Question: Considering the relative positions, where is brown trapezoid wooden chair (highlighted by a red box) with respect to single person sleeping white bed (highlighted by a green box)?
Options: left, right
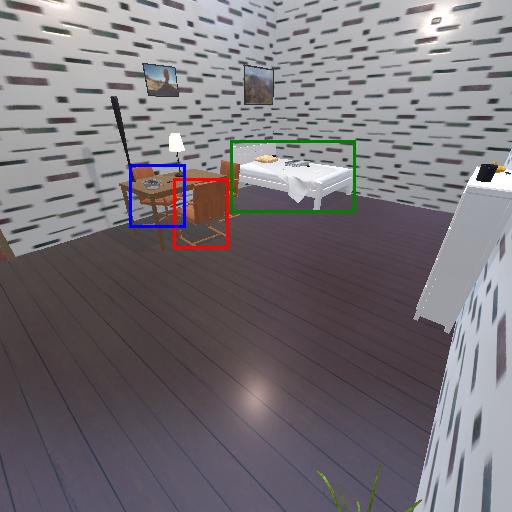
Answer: left